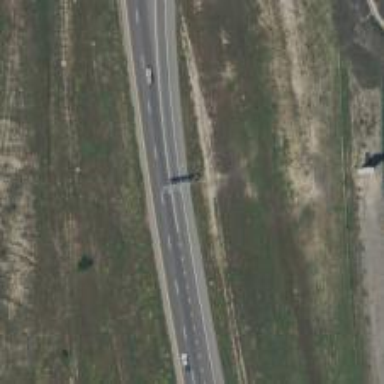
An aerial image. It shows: Motorway junction.